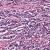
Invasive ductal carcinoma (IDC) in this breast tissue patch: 1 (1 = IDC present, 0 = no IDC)